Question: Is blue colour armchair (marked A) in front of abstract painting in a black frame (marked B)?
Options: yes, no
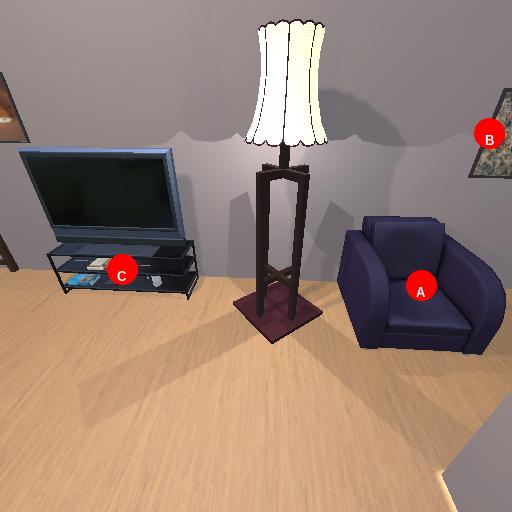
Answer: yes